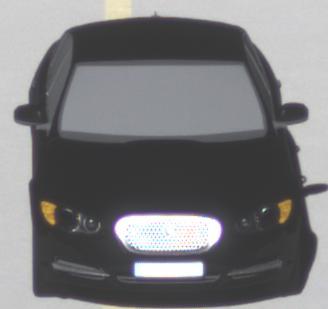
Make: Jaguar
Model: XF 3.0 V6
Detailed model: XF (X250) Limousine
Model produced from: 2010/02
Model produced until: 2010/10
Doors: 4
Color: black
Road condition: dry road
Daytime: midday
Contrast: high contrast